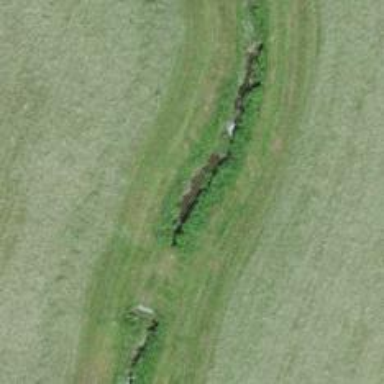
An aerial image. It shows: Tunnel passing through ditch.